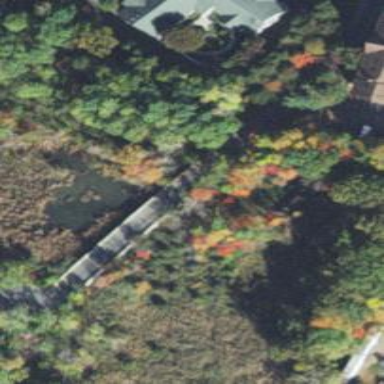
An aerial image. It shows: Culvert tunnel.